Question: I am using Winform And C#.
In that i added calander cell in datagridview control using below link code.
It perfectly working.
<URL>.
My code for calendar control adding....
'''
foreach (DataGridViewRow row in this.dataGridView2.Rows)
{
row.Cells[4].Value = DateTime.Now;
}
'''

i know MinDate and MaxDate propriety available on normal control.
'''
dateTimePicker1.MinDate = DateTime.Today;
dateTimePicker1.MaxDate = DateTime.Today.AddYears( 1 );
'''
But I want to set min date and max date in all calander control in datagrid view column.
How to implement min and max date in datagridview datetime control for all rows.,
Please help me.,,
Updated Question
'''
public class CalendarCell : DataGridViewTextBoxCell
{
public CalendarCell()
: base()
{
// Use the short date format.
this.Style.Format = "d";
}
// For Min And Max DATE
public DateTime MaxDate { get; set; }
public DateTime MinDate { get; set; }
public override void InitializeEditingControl(int rowIndex, object
initialFormattedValue, DataGridViewCellStyle dataGridViewCellStyle)
{
// Set the value of the editing control to the current cell value.
base.InitializeEditingControl(rowIndex, initialFormattedValue,
dataGridViewCellStyle);
CalendarEditingControl ctl =
DataGridView.EditingControl as CalendarEditingControl;
// For Min And Max DATE
ctl.MinDate = MinDate;
ctl.MaxDate = MaxDate;
// Use the default row value when Value property is null.
if (this.Value == null)
{
ctl.Value = (DateTime)this.DefaultNewRowValue;
}
else
{
ctl.Value = (DateTime)this.Value;
}
}
'''
My Code,..
But I am not get MinDate and MaxDate Propriety. What is my mistake...
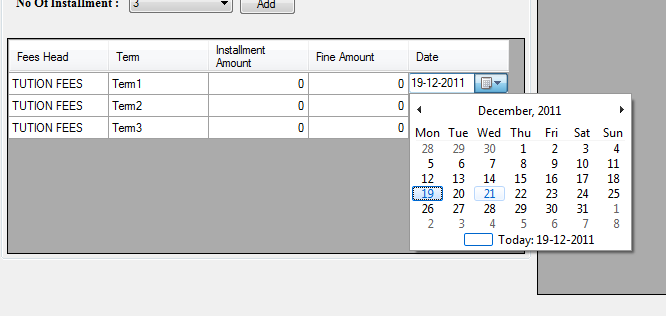
Answer: Add new properties to the 'CalendarColumn' class:
'''
public DateTime MinDate { get; set; }
public DateTime MaxDate { get; set; }
'''
And in the 'InitializeEditingControl' control, add the following code:
'''
ctl.MinDate = this.MinDate;
ctl.MaxDate = this.MaxDate;
'''
You can then set these properties on the column, and they will be reflected in the 'DateTimePicker's (note that it will be taken into account only for new cells)